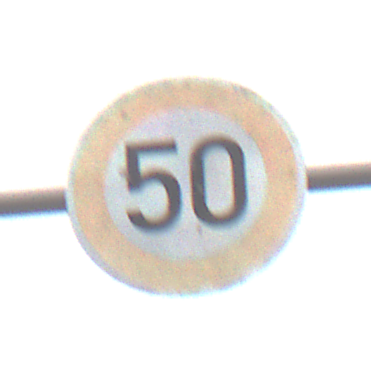
Verkehrszeichen: Geschwindigkeit50
Umgebung: Outdoor, Nature
Tageszeit: Midday
Wetter: Overcast
Licht: Natural
Jahreszeit: NotSpecified
Kontrast: LowContrast